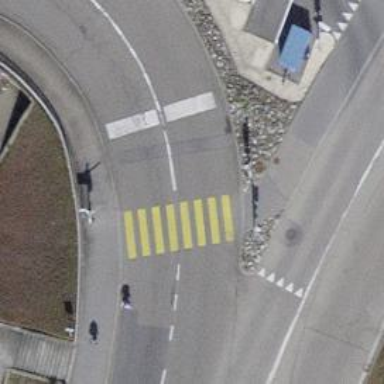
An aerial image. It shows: Road with traffic signals.